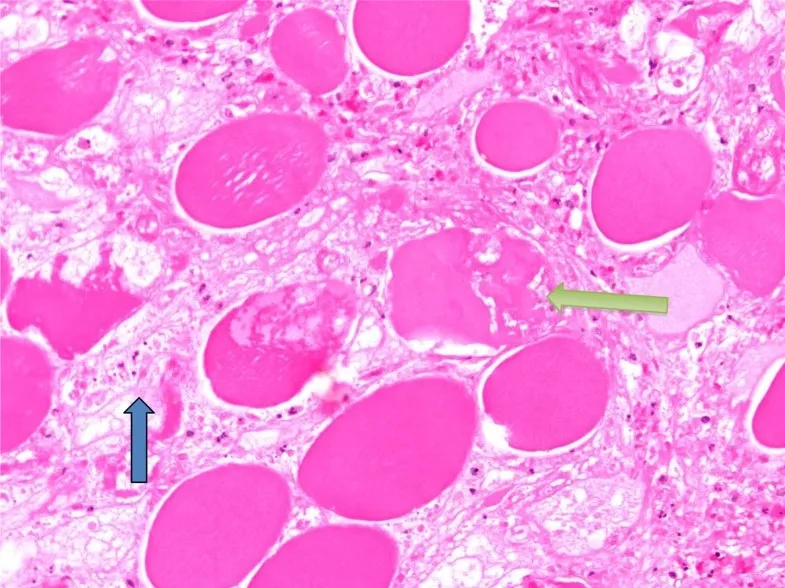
Necrosis of individual muscle fibers (yellow arrow) with edema (blue arrow) in between fibers characteristic of diabetic myonecrosis.
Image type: pathology (h&e)